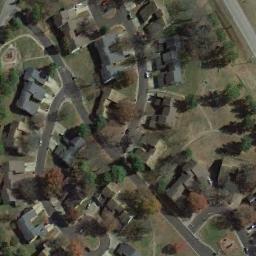
Label: residential